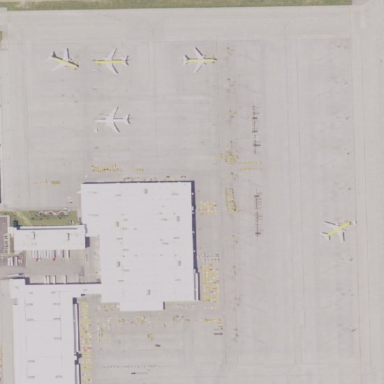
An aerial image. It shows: Apron at the airport.